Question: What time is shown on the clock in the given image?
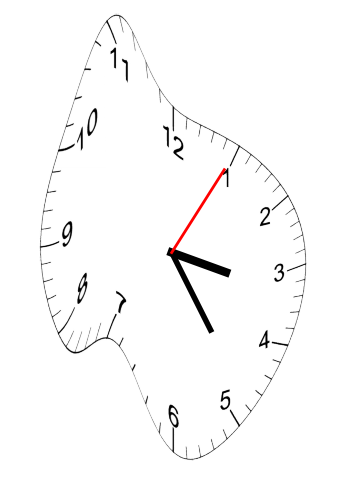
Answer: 03:24:05